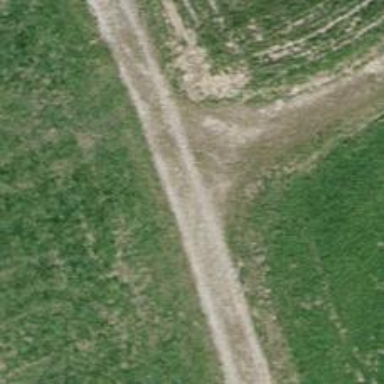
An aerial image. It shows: Compacted track road with grade3 tracktype.